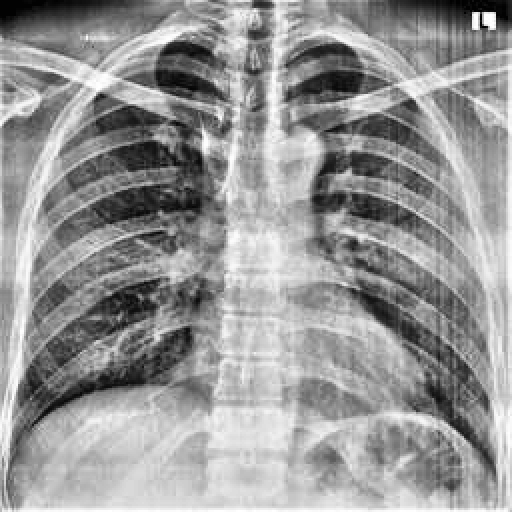
Finding: NORMAL